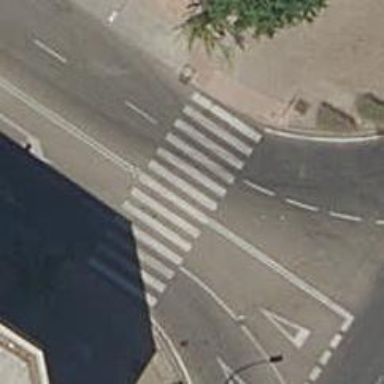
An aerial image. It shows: Zebra crossing on the road.